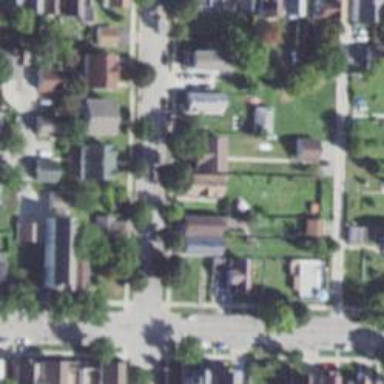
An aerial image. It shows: Residential road with separate sidewalk.